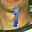
Label: 1